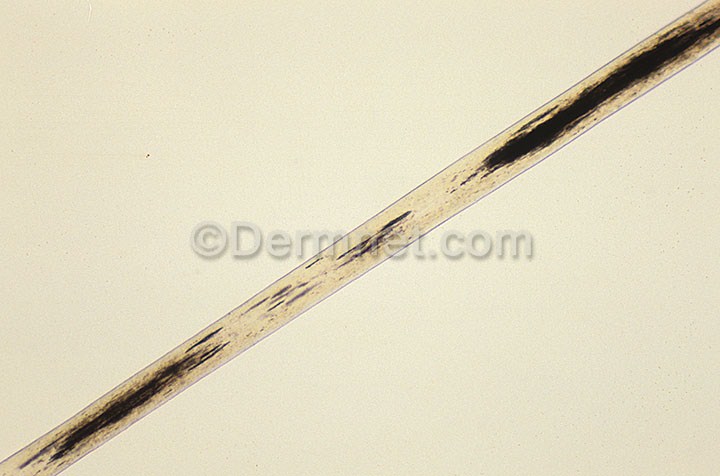
Disease: Hair Loss Photos Alopecia and other Hair Diseases